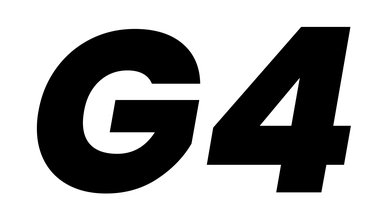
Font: Poppins-ExtraBoldItalic